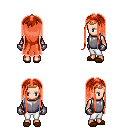
a pixel art fantasy rpg character, female body template, human, light skin, steel chest armor, white pants, red extra-long hairstyle, bronze tiara, metal gloves, brown slippers, four views (front, back, left, right), 2x2 character sprite sheet, small pixel art, hard edges, no anti-aliasing